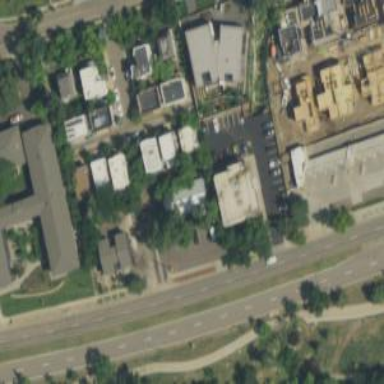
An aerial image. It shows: Healthcare clinic is depicted in the image.